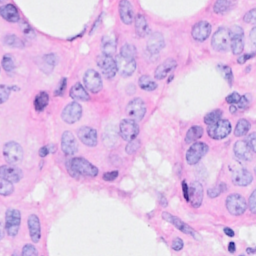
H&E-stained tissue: Breast